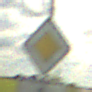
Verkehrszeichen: Vorfahrtsstrasse
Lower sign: VerlaufVorfahrtsstrasse8
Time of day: Midday
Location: Outdoor (RoadRail)
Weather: PartlyCloudy
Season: NotSpecified
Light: Natural